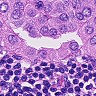
Metastatic tissue present: yes